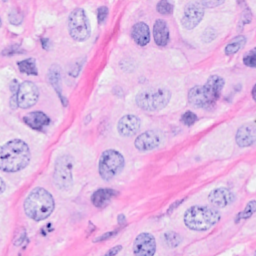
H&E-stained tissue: Breast